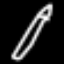
Label: pencil